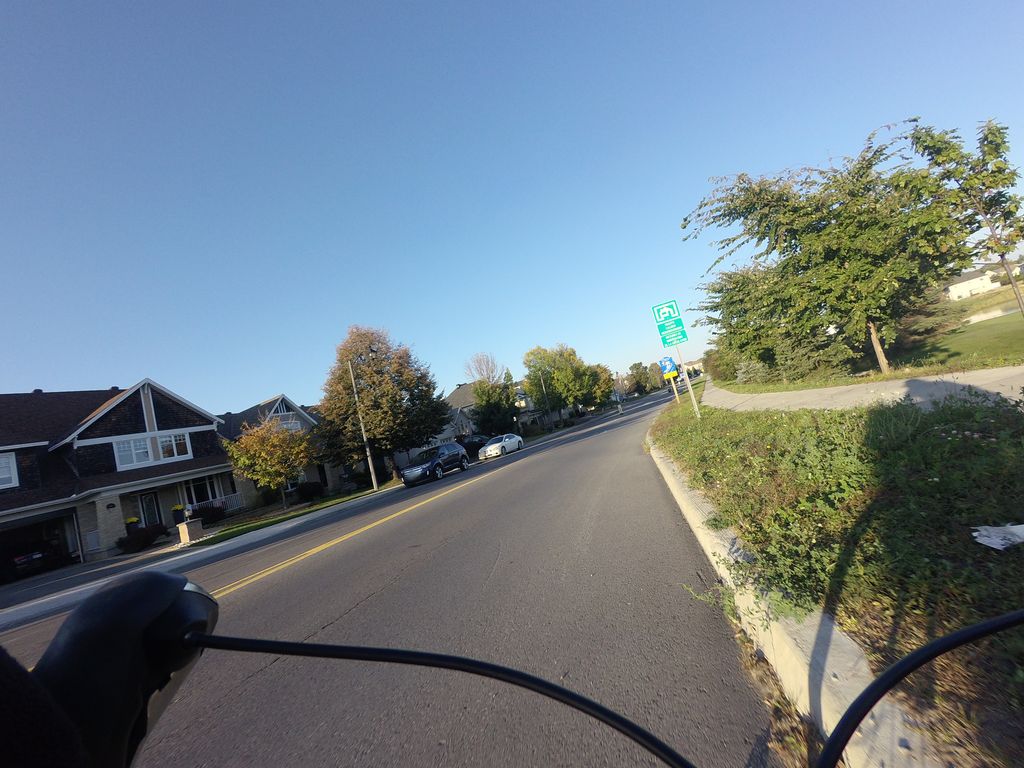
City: ottawa-gatineau